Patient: sex M, age 42
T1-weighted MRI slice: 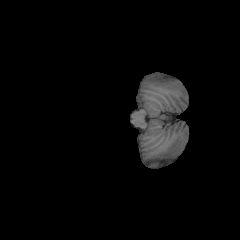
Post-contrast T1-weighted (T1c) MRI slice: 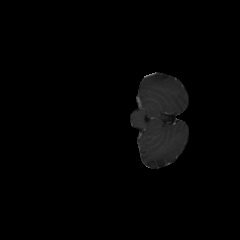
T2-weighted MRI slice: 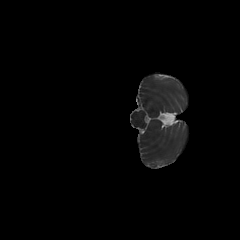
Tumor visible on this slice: no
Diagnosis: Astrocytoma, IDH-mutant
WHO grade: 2